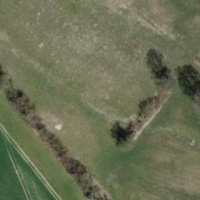
EUNIS habitat code: 23
Species observed at this site:
Pseudochorthippus parallelus
Ruspolia nitidula
Roeseliana roeselii